Interaction volume radius: 5 \u00c5
Interaction volume height: 25 \u00c5
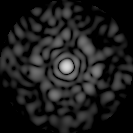
Disorder parameter: 0.8611